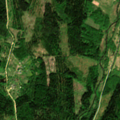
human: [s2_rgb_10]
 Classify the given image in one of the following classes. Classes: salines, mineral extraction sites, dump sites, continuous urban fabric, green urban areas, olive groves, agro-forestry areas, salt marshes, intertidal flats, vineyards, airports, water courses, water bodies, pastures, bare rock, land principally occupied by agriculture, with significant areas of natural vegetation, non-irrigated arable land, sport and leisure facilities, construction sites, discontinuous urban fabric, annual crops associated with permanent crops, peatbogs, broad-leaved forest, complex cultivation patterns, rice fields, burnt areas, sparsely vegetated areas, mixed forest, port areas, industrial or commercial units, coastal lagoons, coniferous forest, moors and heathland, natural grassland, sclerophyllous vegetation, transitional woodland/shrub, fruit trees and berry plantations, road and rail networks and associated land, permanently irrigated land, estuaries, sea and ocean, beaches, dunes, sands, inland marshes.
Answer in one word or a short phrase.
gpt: complex cultivation patterns, land principally occupied by agriculture, with significant areas of natural vegetation, coniferous forest, mixed forest